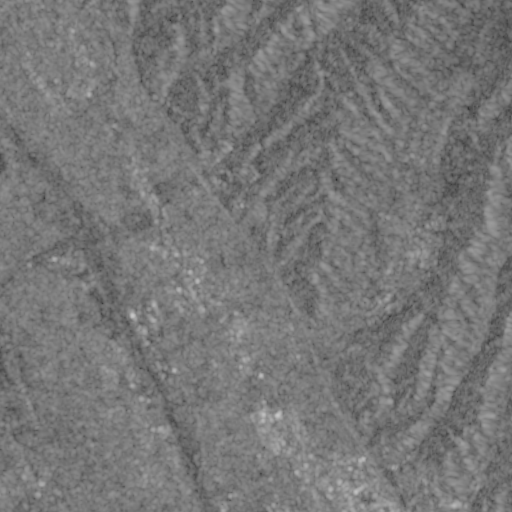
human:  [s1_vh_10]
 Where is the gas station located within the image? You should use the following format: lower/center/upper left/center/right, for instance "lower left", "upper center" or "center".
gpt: The gas station is located in the center left of the image.
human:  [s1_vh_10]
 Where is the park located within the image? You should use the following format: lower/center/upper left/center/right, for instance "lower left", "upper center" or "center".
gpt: The park is located in the lower right of the image.
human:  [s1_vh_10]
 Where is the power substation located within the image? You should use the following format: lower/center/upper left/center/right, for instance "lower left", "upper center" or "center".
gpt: The power substation is located in the upper left of the image.
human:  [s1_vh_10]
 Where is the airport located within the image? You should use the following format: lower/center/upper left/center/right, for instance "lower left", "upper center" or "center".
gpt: There is no airport in the image.

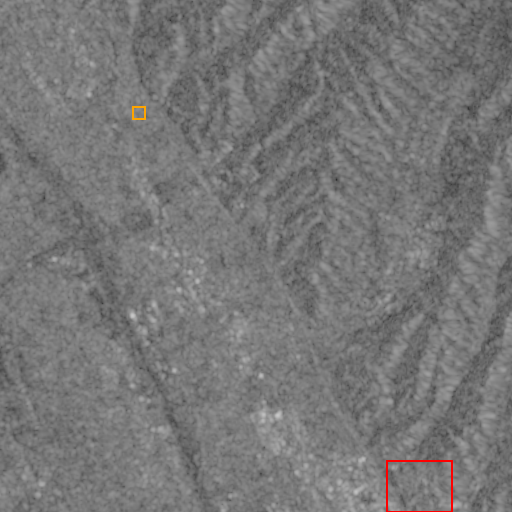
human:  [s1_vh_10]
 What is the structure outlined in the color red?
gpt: The structure outlined in red is a park.
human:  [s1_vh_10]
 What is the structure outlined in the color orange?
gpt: The structure outlined in orange is a power substation.
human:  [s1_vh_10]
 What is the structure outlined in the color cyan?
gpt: There is no cyan outline.